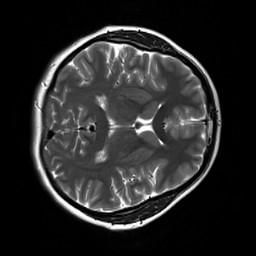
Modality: T2w
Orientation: axial
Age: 19
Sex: female
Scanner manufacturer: siemens
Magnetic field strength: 3 T
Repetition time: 7 s
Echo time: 0.09 s